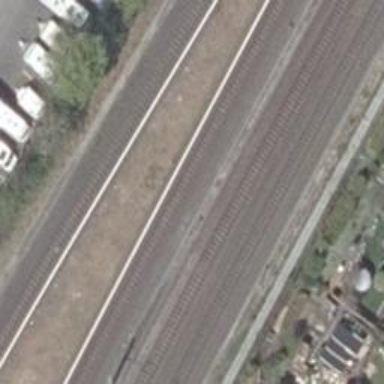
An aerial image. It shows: Railway signal.